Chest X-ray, PA view. Patient: 60 years old, sex F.
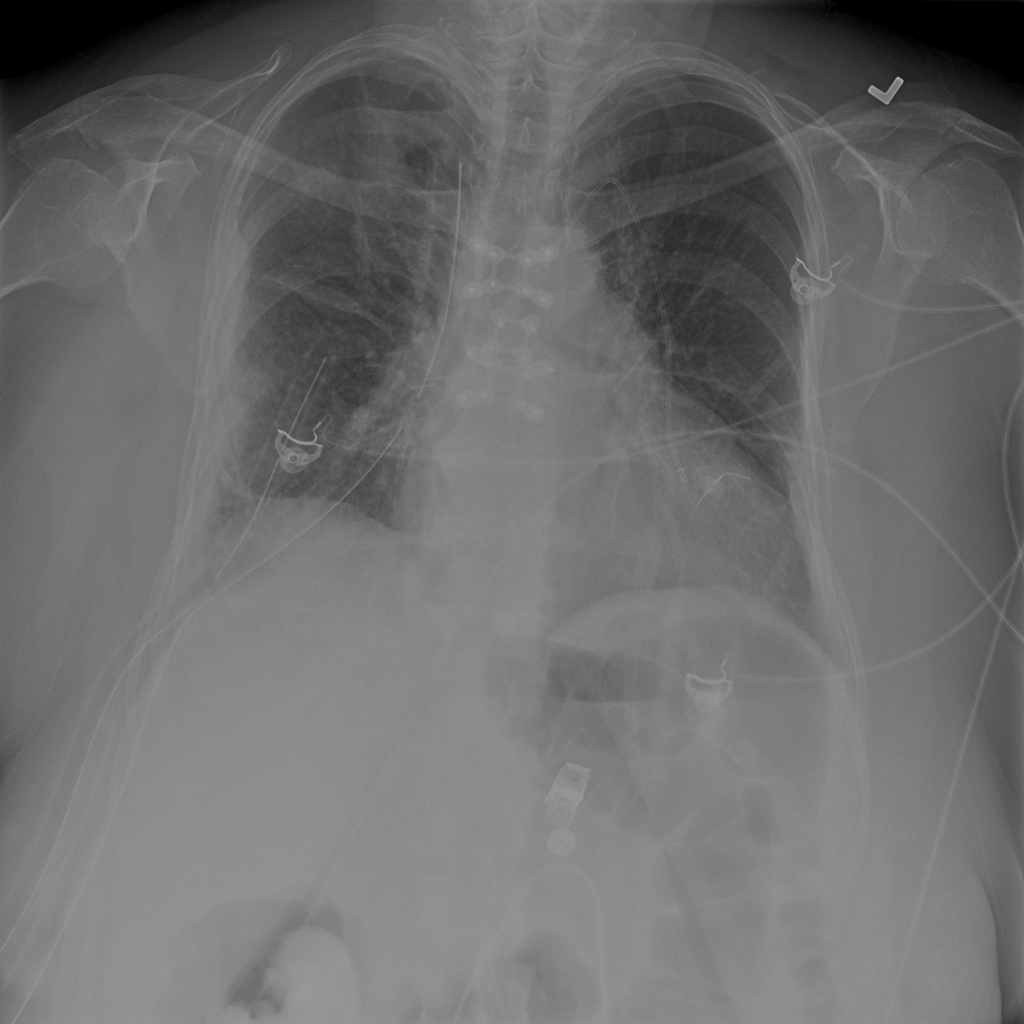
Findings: Effusion, Emphysema